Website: ulta-beauty
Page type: customer-info-address
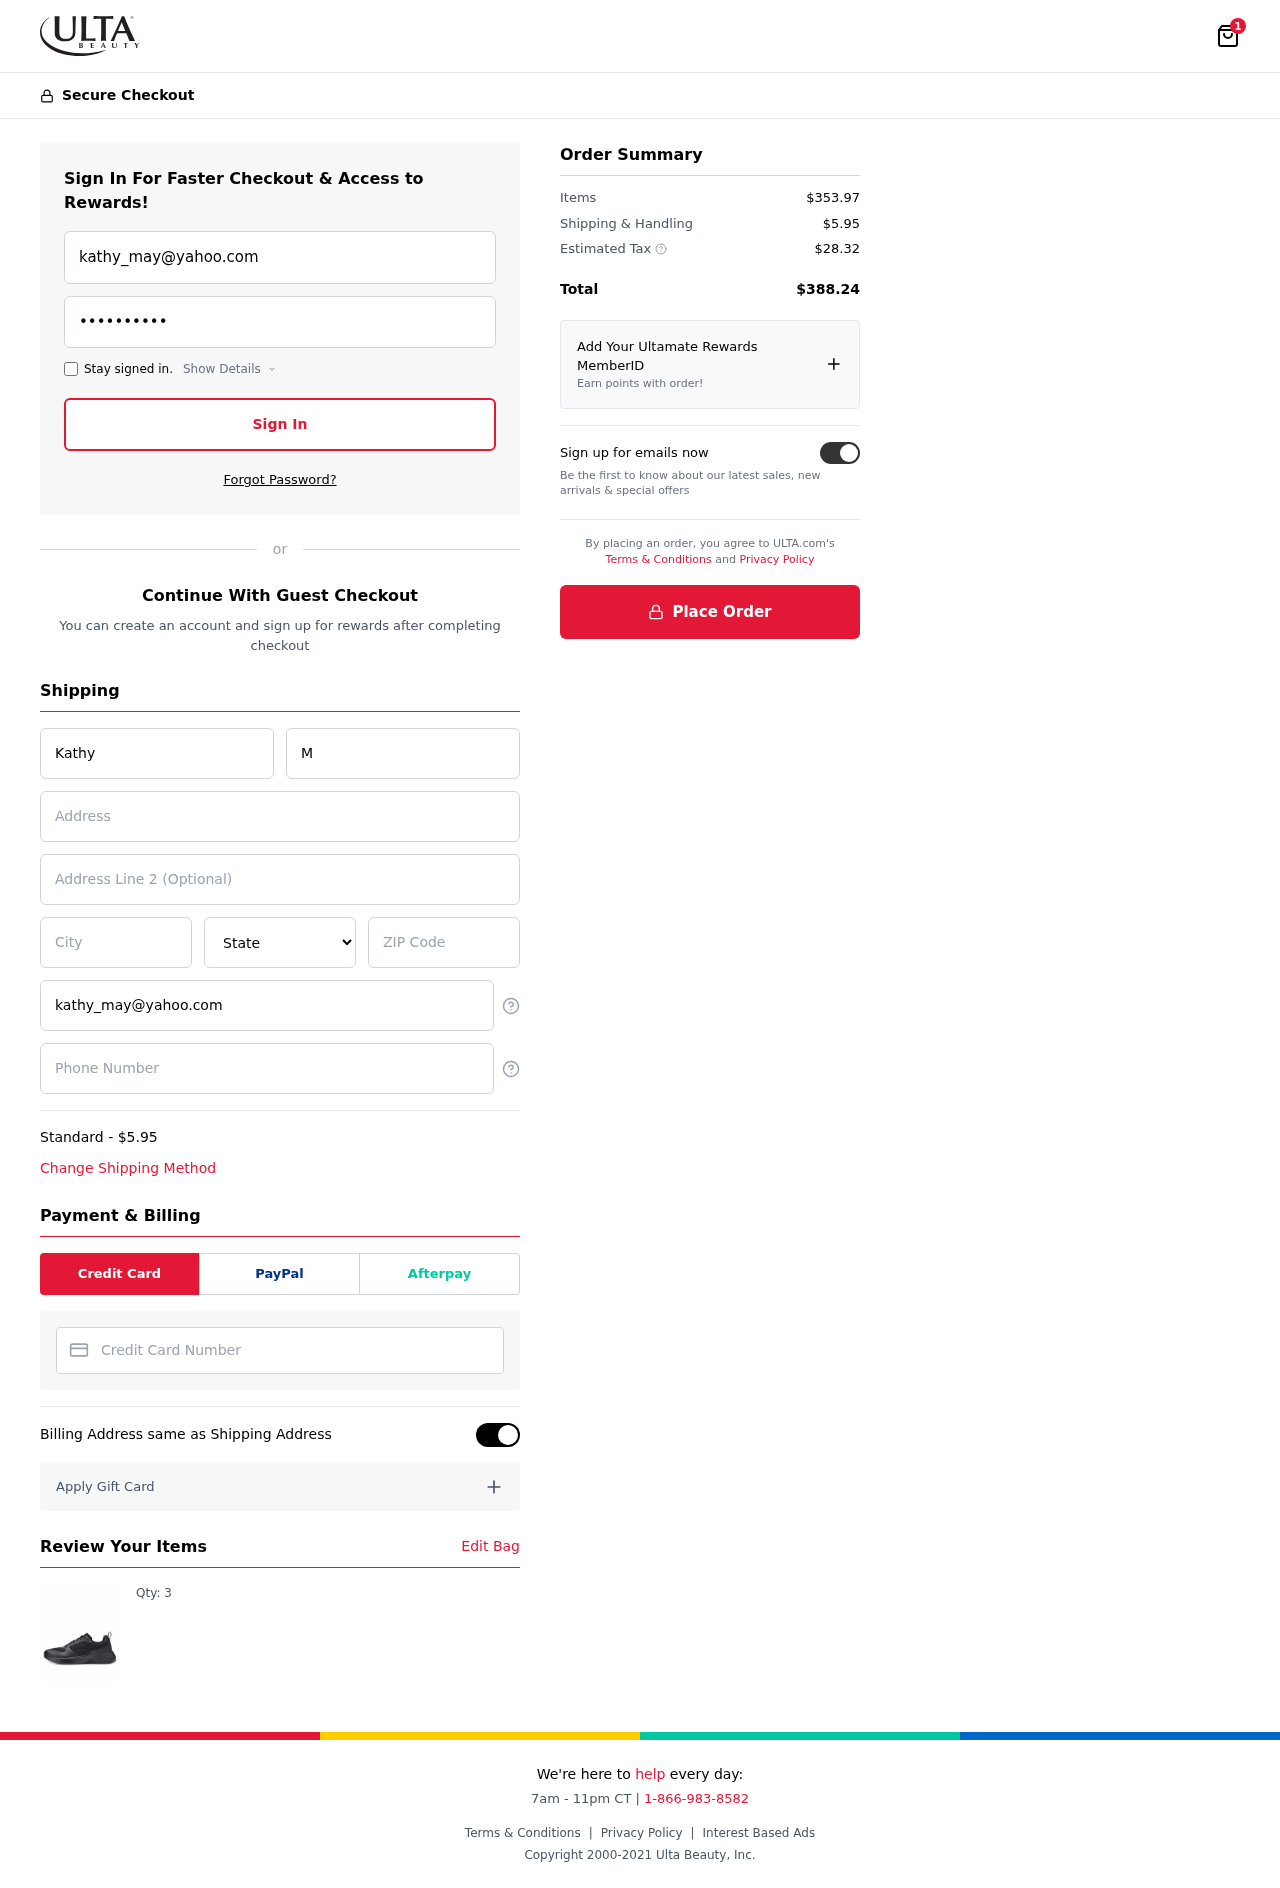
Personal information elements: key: PII_CARD_NUMBER
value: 3741 7616 4461 184
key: PII_CITY
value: East Michael
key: PII_EMAIL
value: kathy_may@yahoo.com
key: PII_FIRSTNAME
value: Kathy
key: PII_LASTNAME
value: May
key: PII_PHONE
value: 5506341064
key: PII_POSTCODE
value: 80336
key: PII_STATE
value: PW
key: PII_STREET
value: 8490 Jamie Camp
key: PII_STREET2
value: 1355 Blankenship Branch
Product elements: key: PRODUCT1_QUANTITY
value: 3
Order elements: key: ORDER_NUM_ITEMS
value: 1
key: ORDER_SHIPPING_COST
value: $5.95
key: ORDER_ITEMS_TOTAL
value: $353.97
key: ORDER_SHIPPING_COST2
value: $5.95
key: ORDER_TAX
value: $28.32
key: ORDER_TOTAL
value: $388.24